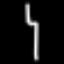
Label: fork